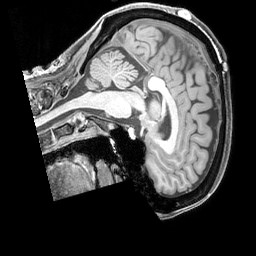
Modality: T1w
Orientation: sagittal
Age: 55
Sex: female
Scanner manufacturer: siemens
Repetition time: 2.3 s
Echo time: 0.00226 s